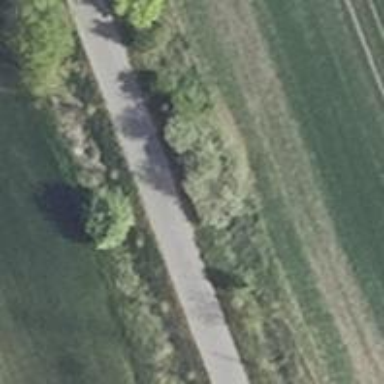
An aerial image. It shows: Paved track classified as grade1. It is historic railway branch.